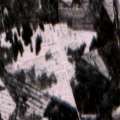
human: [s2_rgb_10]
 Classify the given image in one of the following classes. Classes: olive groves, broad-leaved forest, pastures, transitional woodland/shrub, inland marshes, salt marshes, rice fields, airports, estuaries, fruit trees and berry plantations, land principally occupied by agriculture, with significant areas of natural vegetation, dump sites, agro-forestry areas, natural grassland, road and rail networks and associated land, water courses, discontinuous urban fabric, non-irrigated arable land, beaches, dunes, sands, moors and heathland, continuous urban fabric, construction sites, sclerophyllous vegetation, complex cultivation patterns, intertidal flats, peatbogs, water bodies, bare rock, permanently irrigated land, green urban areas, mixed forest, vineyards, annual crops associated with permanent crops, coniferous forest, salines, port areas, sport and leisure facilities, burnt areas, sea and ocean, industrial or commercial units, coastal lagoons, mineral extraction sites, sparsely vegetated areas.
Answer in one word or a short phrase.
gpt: coniferous forest, transitional woodland/shrub, peatbogs